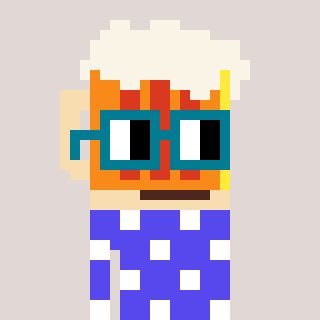
a pixel art character with square dark green glasses, a beer-shaped head and a computerblue-colored body on a warm background